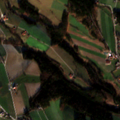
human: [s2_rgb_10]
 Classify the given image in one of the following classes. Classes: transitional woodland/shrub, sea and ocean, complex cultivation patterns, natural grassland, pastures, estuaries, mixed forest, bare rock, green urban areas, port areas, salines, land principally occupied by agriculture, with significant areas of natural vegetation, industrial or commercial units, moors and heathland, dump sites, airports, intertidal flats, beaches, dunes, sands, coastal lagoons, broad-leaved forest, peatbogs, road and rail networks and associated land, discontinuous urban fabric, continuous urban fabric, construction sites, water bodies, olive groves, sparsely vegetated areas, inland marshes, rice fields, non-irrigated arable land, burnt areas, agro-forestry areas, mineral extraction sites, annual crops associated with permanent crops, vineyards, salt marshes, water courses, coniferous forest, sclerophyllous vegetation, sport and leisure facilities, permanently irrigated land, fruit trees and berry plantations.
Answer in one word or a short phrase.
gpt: complex cultivation patterns, mixed forest